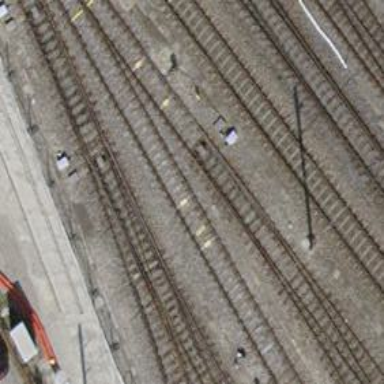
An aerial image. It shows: Railway switch.